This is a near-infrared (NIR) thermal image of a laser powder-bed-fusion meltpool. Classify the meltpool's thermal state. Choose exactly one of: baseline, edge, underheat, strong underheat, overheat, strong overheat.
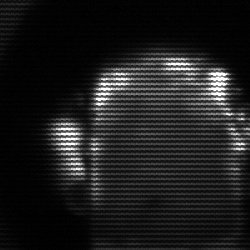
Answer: baseline